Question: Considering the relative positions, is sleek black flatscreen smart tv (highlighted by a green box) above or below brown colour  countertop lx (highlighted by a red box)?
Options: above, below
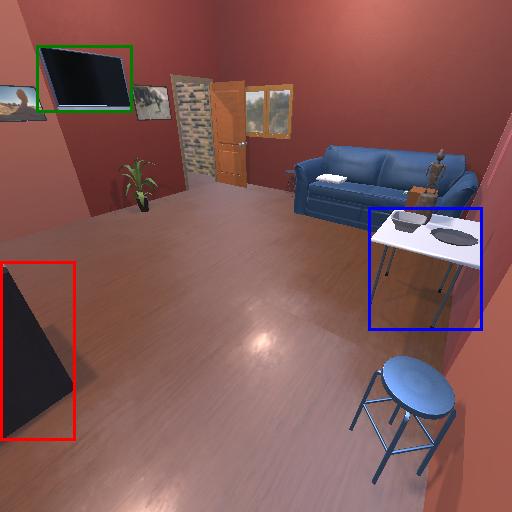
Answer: above